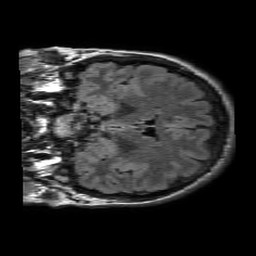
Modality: FLAIR
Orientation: coronal
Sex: male
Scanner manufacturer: philips
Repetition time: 11 s
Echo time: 0.125 s